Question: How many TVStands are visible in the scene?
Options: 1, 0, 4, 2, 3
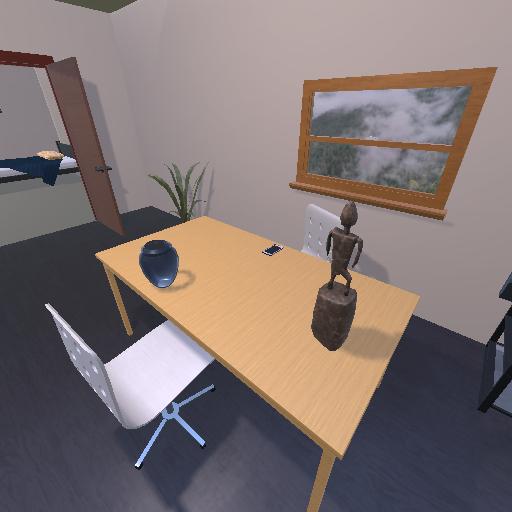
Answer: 1